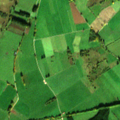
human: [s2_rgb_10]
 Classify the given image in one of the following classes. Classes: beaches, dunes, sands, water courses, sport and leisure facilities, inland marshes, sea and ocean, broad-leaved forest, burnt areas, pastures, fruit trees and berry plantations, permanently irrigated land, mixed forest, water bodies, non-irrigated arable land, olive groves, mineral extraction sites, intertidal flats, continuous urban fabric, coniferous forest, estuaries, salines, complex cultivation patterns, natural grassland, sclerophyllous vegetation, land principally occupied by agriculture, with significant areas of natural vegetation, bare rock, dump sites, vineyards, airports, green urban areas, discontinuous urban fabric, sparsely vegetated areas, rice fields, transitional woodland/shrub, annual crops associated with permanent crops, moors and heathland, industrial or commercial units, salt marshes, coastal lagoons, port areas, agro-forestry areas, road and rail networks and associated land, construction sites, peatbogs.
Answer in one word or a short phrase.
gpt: pastures, complex cultivation patterns, transitional woodland/shrub